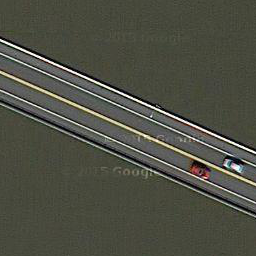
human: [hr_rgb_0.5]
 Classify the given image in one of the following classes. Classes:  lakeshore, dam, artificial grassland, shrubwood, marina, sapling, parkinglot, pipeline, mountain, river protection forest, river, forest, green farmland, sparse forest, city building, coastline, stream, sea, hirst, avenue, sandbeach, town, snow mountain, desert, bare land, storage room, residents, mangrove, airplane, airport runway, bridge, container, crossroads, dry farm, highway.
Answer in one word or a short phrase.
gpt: bridge